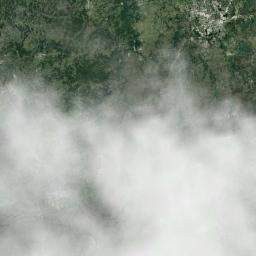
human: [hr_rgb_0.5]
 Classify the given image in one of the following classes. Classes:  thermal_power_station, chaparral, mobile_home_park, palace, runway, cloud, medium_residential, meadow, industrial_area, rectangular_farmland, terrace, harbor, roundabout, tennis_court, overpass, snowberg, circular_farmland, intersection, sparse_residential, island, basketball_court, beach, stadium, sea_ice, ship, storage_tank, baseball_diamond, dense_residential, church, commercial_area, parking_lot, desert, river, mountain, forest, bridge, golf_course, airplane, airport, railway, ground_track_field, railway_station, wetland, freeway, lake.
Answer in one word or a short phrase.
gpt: cloud